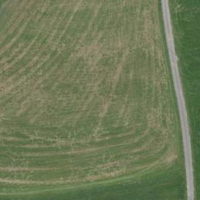
EUNIS habitat code: 52
Species observed at this site:
Grus grus